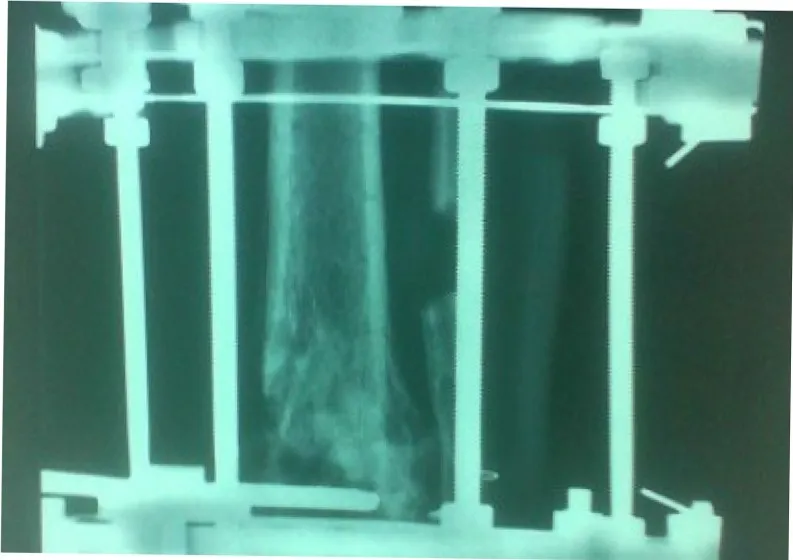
Postoperative anteroposterior lower extremity radiograph at 6 months after the Ilizarov external fixation application.
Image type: radiology (x_ray)